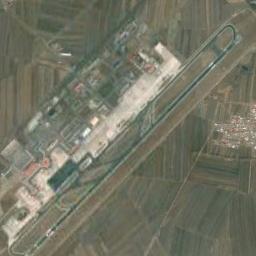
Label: airport